Field crop: tomato
Growth stage: 2
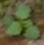
Species: solanum